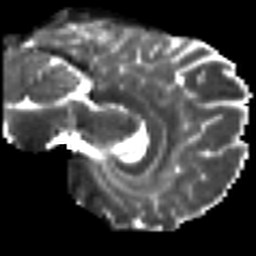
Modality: T2w
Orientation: sagittal
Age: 22
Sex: male
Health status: healthy
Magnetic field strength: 3 T
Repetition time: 8.4 s
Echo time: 0.0926 s